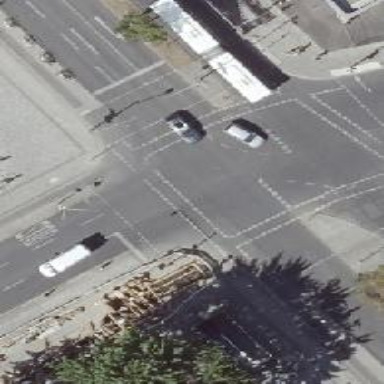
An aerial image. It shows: Road crossing with traffic signals.